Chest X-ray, AP view. Patient: 66 years old, sex M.
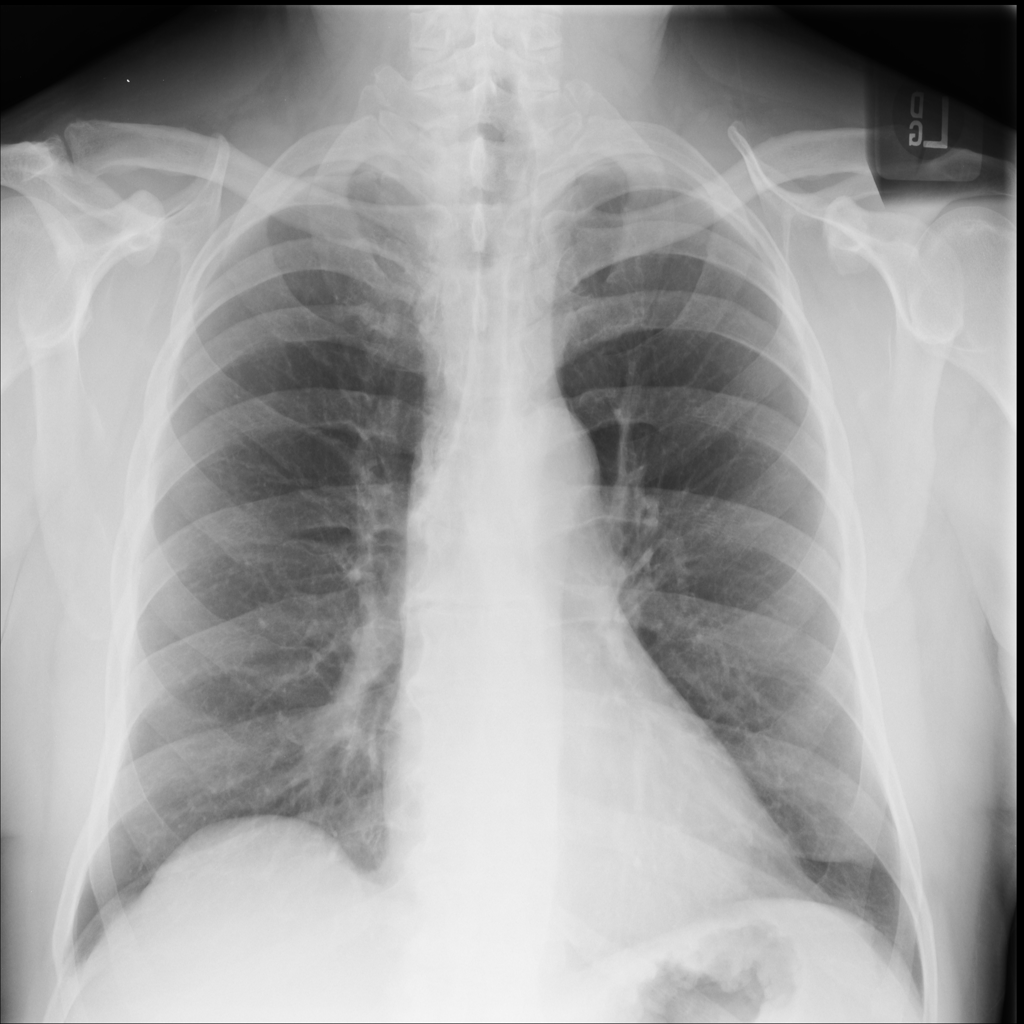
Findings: No Finding